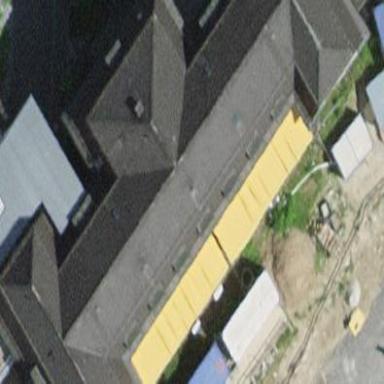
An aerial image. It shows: Hospital building.